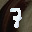
Label: 7